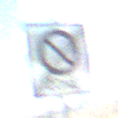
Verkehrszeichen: EndeEingeschraenktesHalteverbotZone
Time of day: Midday
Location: Outdoor (Nature)
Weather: PartlyCloudy
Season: NotSpecified
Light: Natural